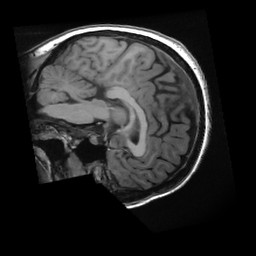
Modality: T1w
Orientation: sagittal
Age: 49
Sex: female
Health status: healthy
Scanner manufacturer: ge
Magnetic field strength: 3 T
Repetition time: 0.008388 s
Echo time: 0.003112 s